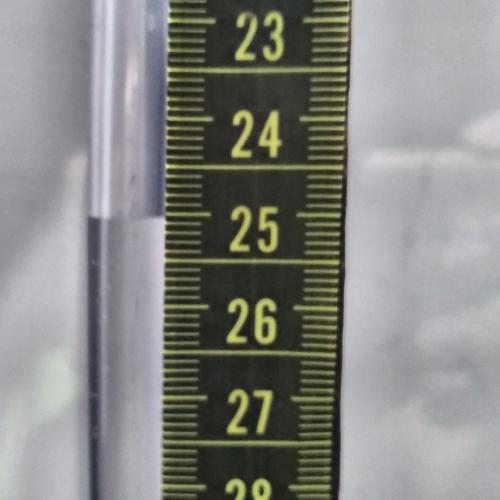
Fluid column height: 25.0 cm